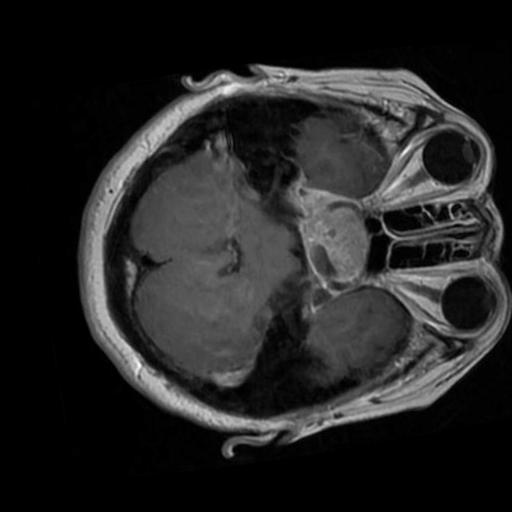
Label: brain_tumor